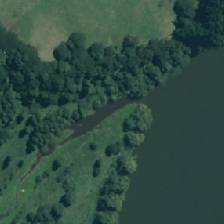
Land cover: low_producing_grassland